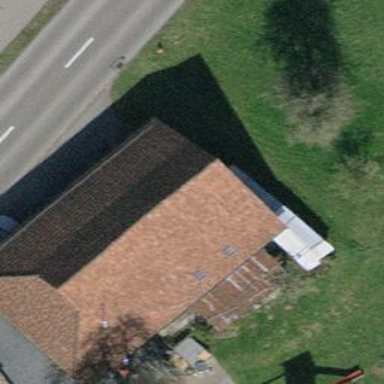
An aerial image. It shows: Simple and straightforward house.